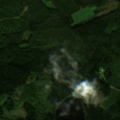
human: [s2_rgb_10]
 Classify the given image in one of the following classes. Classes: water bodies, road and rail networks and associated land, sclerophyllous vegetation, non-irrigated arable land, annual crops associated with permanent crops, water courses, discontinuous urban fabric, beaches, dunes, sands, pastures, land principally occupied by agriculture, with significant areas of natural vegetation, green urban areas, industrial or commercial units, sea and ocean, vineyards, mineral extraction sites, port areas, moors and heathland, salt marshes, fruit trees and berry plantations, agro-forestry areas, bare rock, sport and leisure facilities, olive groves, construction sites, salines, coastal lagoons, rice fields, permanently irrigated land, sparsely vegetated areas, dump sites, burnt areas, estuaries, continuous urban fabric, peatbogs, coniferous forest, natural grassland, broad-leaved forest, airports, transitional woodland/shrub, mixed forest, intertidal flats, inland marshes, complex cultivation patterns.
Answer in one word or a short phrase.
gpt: coniferous forest, mixed forest